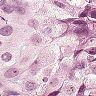
Metastatic tissue present: yes